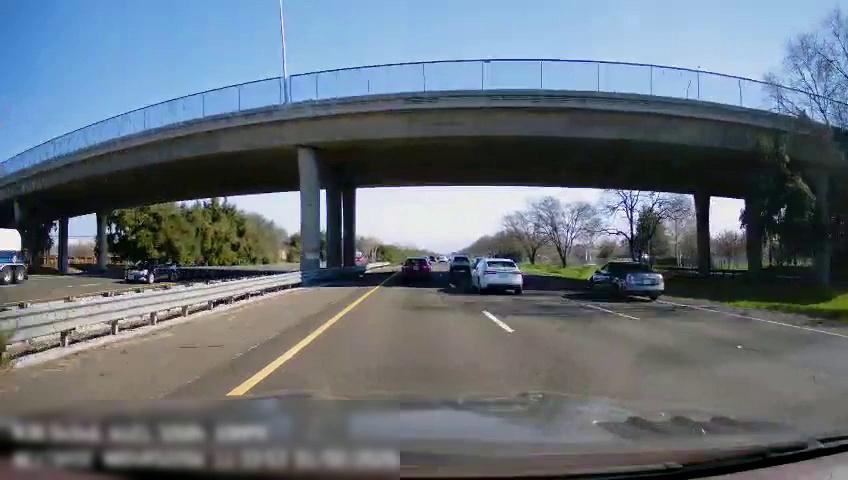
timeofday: Day
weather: Sunny
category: Drivable Space
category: Drivable Space
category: Vehicles | Truck
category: Vehicles | SUV
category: Vehicles | Car
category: Vehicles | Car
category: Vehicles | Car
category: Vehicles | Car
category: Lanes | Current Lane
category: Lanes | Current Lane
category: Lanes | Alternate Lane
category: Lanes | Alternate Lane